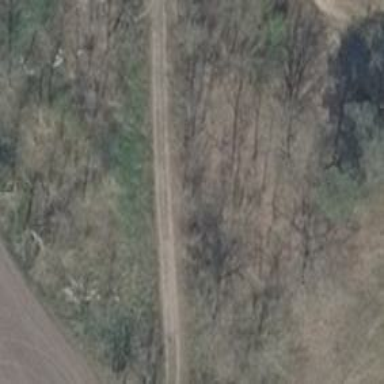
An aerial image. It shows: Sandy track with grade 4 tracktype.